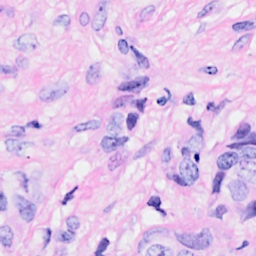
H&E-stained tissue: Breast